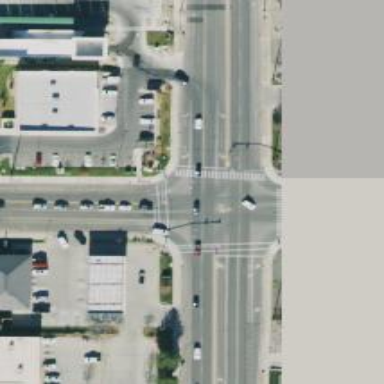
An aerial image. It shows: Crossing with marked lines on the road.